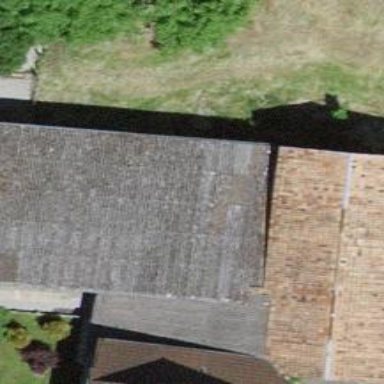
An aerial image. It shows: Barn.